Question: Here is my code:
'''
ProcessStartInfo startInfo = new ProcessStartInfo();
startInfo.FileName = "cmd.exe";
String mypath = Assembly.GetExecutingAssembly().Location.ToString();
mypath = mypath.Substring(0, mypath.LastIndexOf("\"));
startInfo.Arguments = "/k "+
string.Format(""{0}"" + " " + ProcessIds[clientlist.SelectedIndex] + " " + ""{1}"",
mypath + "\MIMT.exe",
mypath + "\No.Ankama.dll");
process.StartInfo = startInfo;
process.Start();
'''
And now the result:

Looks like the space is a problem, despite the quote, I do not understand.
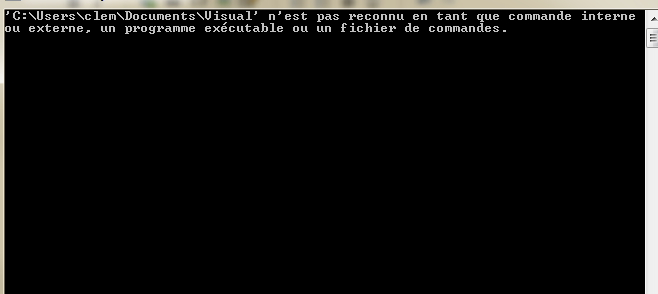
Answer: Don't parse the path and file name with 'Substring()' or similar methods.
Use 'Path.GetDirectoryName()' and 'Path.Combine()'.
'''
string mypath = Path.GetDirectoryName(System.Reflection.Assembly.GetExecutingAssembly().Location);
string exeFile = Path.Combine(mypath, "MIMT.exe");
string dllFile = Path.Combine(mypath, "No.Ankama.dll");
startInfo.Arguments = "/k ""+ exeFile + "" " + ProcessIds[clientlist.SelectedIndex]
+ " "" + dllFile + """;
'''
---
You can run your exe file directly without using the cmd.exe.
'''
startInfo.FileName = exeFile;
startInfo.Arguments = ProcessIds[clientlist.SelectedIndex] + " "" + dllFile + """;
'''